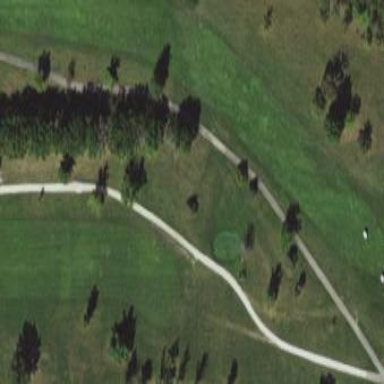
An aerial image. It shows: Grassy area designated as golf fairway.